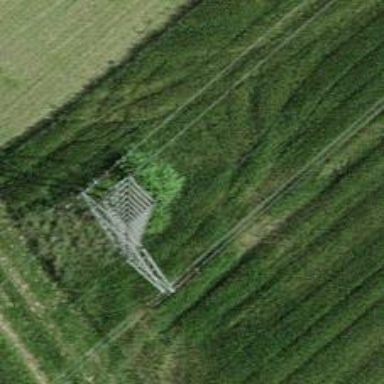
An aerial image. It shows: Lattice structure tower.